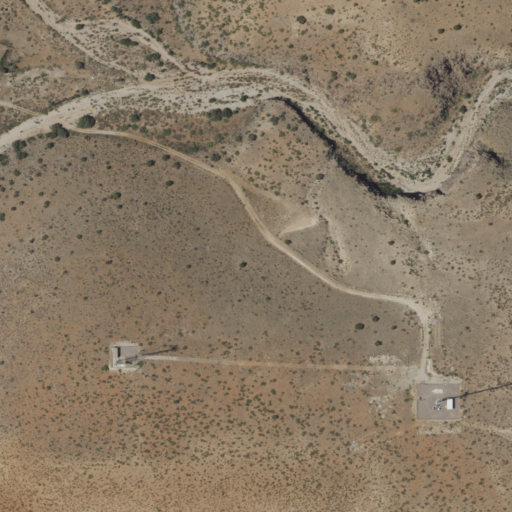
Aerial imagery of valley in New Mexico named Carbon Canyon containing shrub and low intensity development